Question: I want to use JTabbedPane to display some tables (one table in each Tab).
Pretty easy to realise: you make a JTabbedPane, put some scrollPanes (which represents the tabs) then you just add the table to your scrollPanes.
My problem is that in scrollPanes you can add only the table and I also need to add a textbox, radiobuttons and labels.

I would like to know if there are other alternatives to do that.
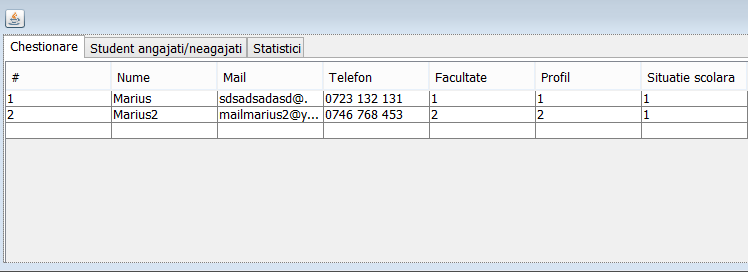
Answer: '''
public static void main(String[] args) {
JFrame Frame = new JFrame();
JTabbedPane jTabbedPane1 = new javax.swing.JTabbedPane();
JScrollPane jScrollPane1 = new javax.swing.JScrollPane();
JPanel jPanel1 = new javax.swing.JPanel();
JButton jButton1 = new javax.swing.JButton();
JButton jButton2 = new javax.swing.JButton();
JScrollPane jScrollPane2 = new javax.swing.JScrollPane();
JTable jTable1 = new javax.swing.JTable();
Frame.setDefaultCloseOperation(javax.swing.WindowConstants.EXIT_ON_CLOSE);
jPanel1.setLayout(new javax.swing.BoxLayout(jPanel1, javax.swing.BoxLayout.Y_AXIS));
jButton1.setText("jButton1");
jPanel1.add(jButton1);
jButton2.setText("jButton2");
jPanel1.add(jButton2);
jTable1.setModel(new javax.swing.table.DefaultTableModel(
new Object[][]{
{null, null, null, null, null, null, null, null, null, null, null, null},
{null, null, null, null, null, null, null, null, null, null, null, null},
{null, null, null, null, null, null, null, null, null, null, null, null},
{null, null, null, null, null, null, null, null, null, null, null, null},
{null, null, null, null, null, null, null, null, null, null, null, null},
{null, null, null, null, null, null, null, null, null, null, null, null},
{null, null, null, null, null, null, null, null, null, null, null, null},
},
new String[]{
"Title 1", "Title 2", "Title 3", "Title 4"
}
));
jScrollPane2.setViewportView(jTable1);
jPanel1.add(jScrollPane2);
jScrollPane1.setViewportView(jPanel1);
jTabbedPane1.addTab("tab2", jScrollPane1);
Frame.setContentPane(jTabbedPane1);
Frame.setVisible(true);
}
'''